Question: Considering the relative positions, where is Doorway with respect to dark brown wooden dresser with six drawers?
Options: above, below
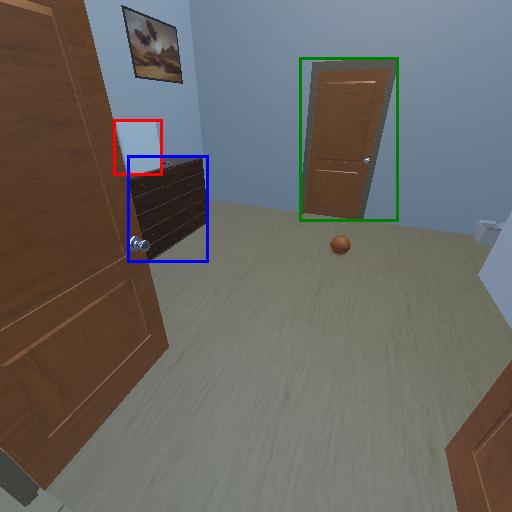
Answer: above